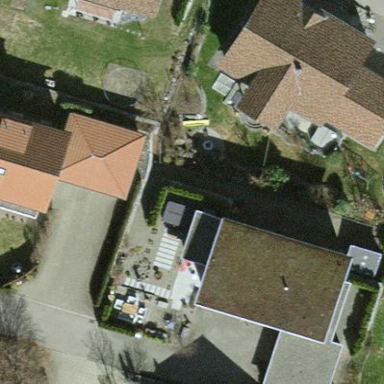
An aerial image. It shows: Detached building with gabled roof.